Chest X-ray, PA view. Patient: 51 years old, sex F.
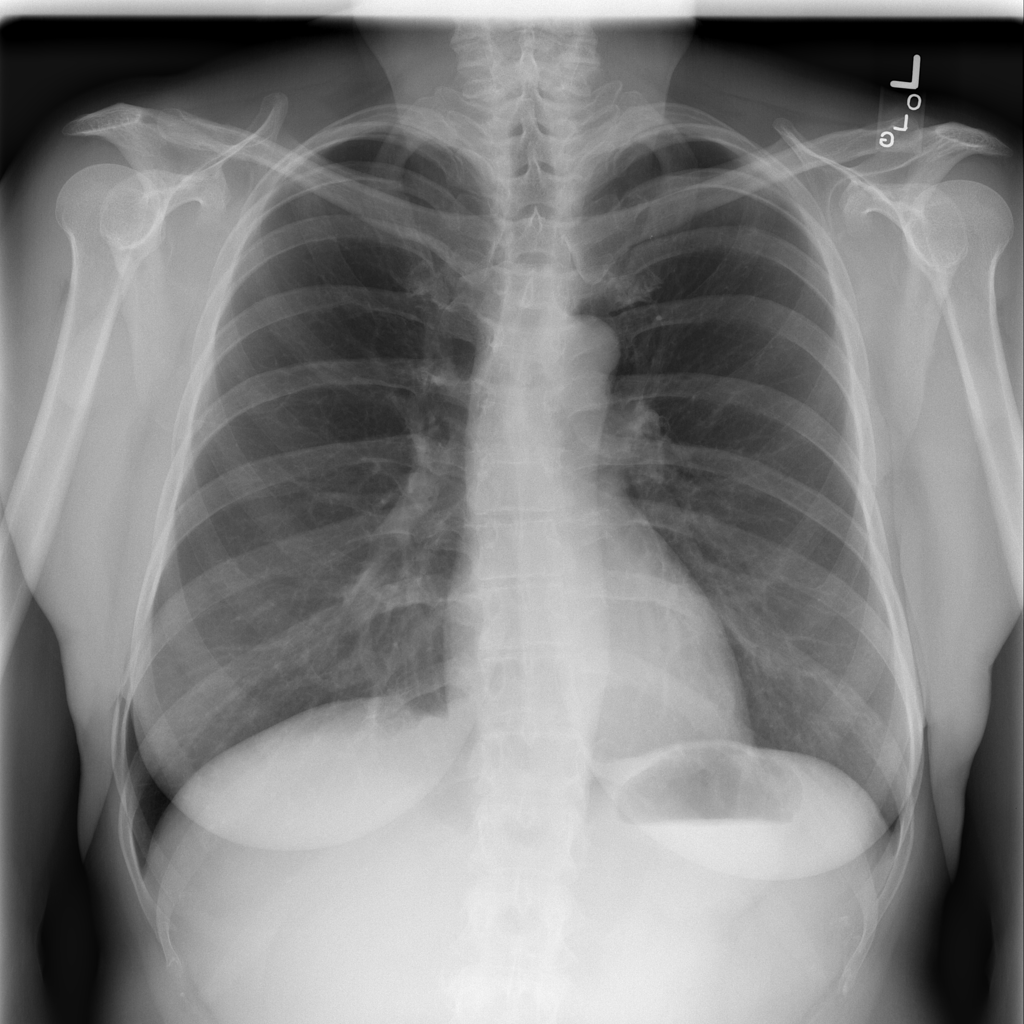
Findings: No Finding